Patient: sex M, age 48
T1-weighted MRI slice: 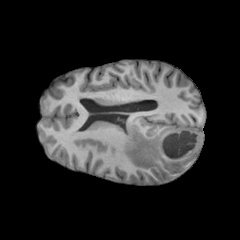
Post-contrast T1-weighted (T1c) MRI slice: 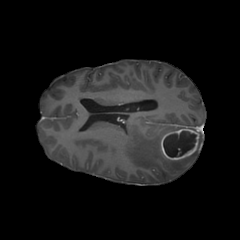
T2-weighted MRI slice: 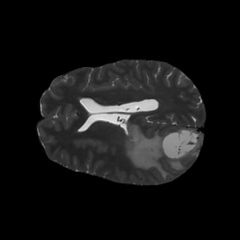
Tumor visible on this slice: yes
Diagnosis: Glioblastoma, IDH-wildtype
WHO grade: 4